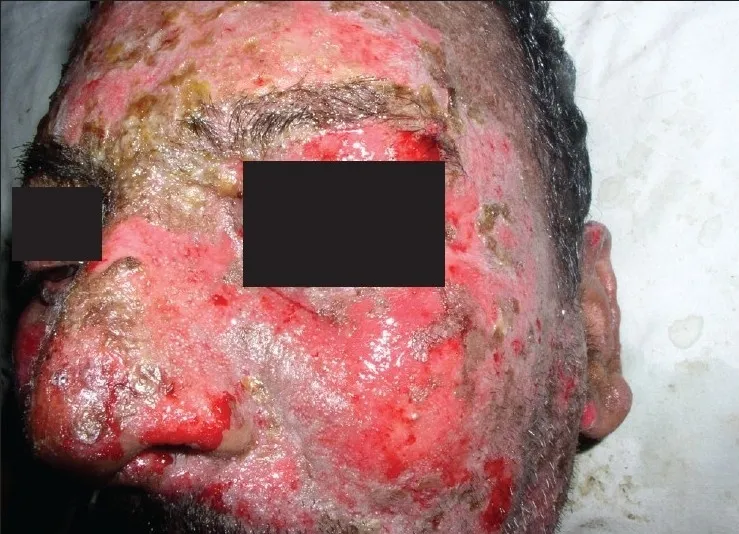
Pre treatment - ulcers in theupper and lower lip (Case 1).
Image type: medical_photograph (skin_photograph)